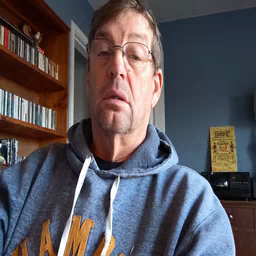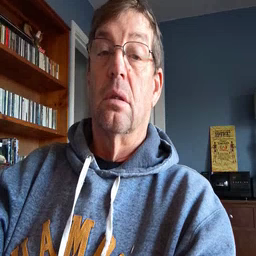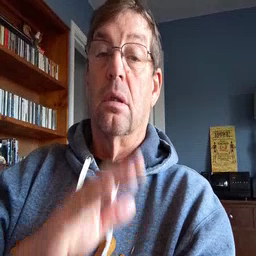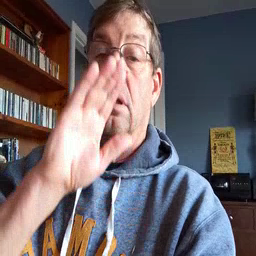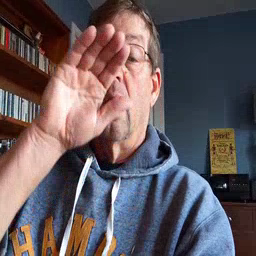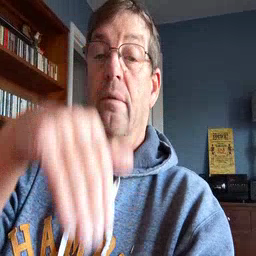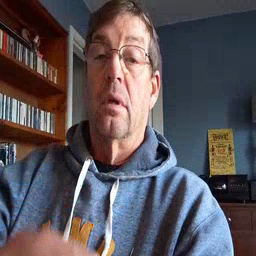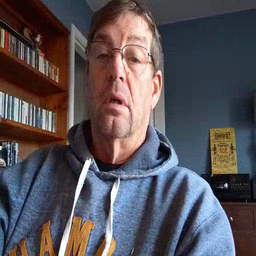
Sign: elephant